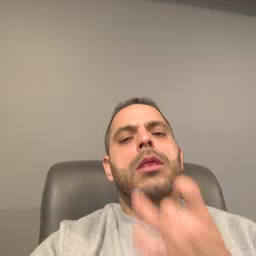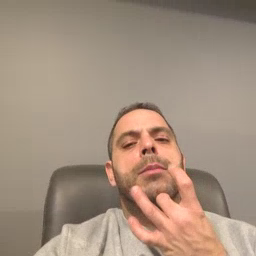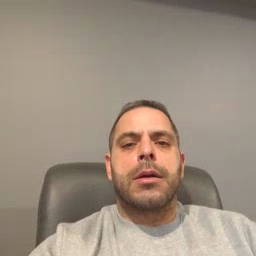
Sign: lamp